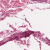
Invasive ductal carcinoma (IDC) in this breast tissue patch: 0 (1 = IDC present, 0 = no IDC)